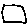
Label: square